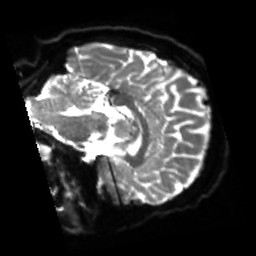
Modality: sbref
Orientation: sagittal
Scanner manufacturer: siemens
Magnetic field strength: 3 T
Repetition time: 4 s
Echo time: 0.0594 s